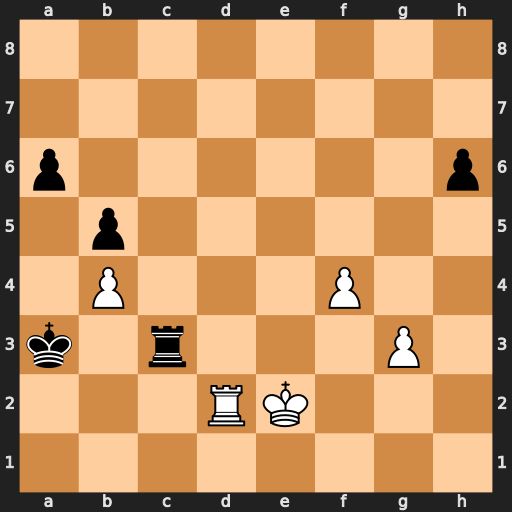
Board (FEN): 8/8/p6p/1p6/1P3P2/k1r3P1/3RK3/8
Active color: w
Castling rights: -
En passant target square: -
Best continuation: Rd3 Rxd3 Kxd3 Kxb4 Kd4